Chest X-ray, PA view. Patient: 57 years old, sex F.
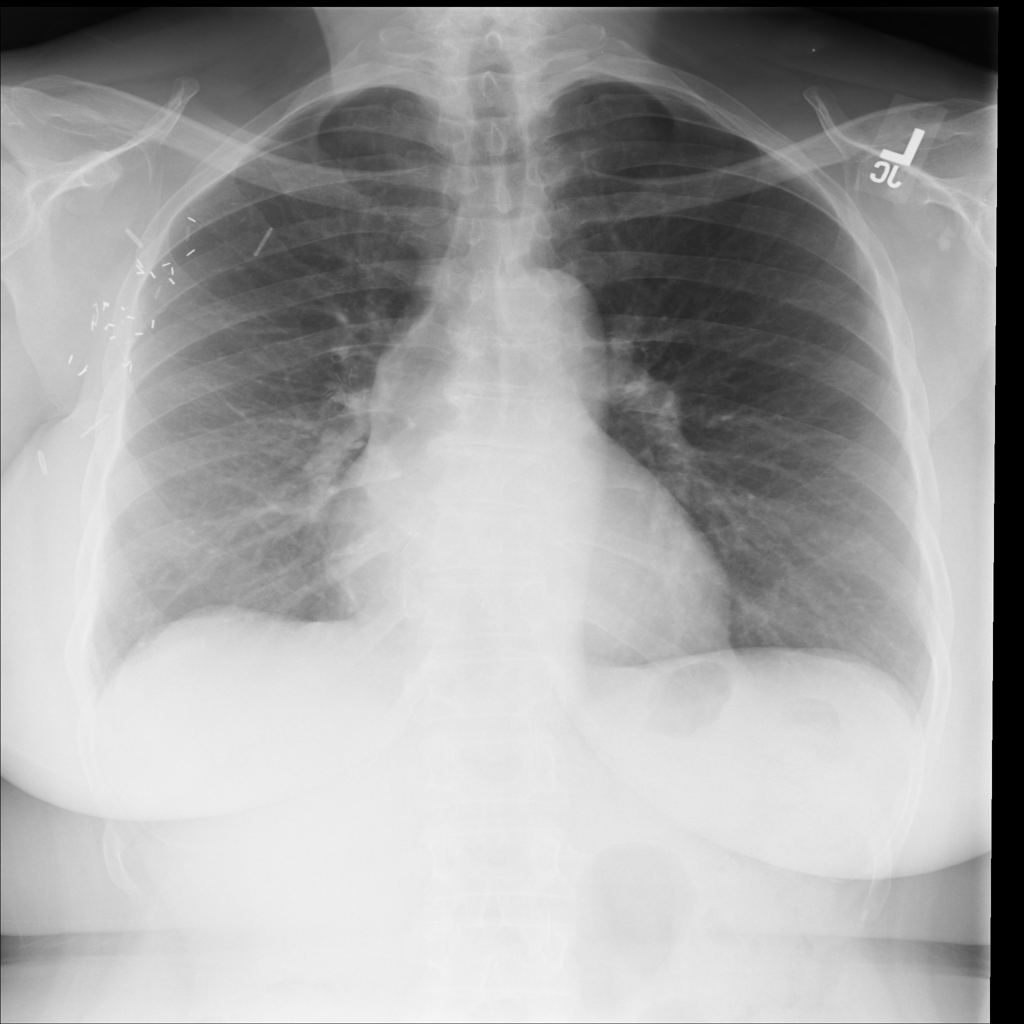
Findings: No Finding